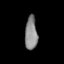
Tissue: lung
Cell type: Others
Senescence score: 0.5628
Nuclear area (px): 407
Mean DAPI intensity: 135.457